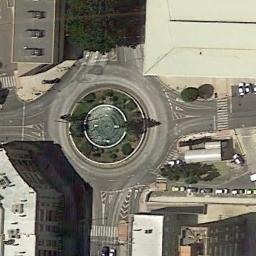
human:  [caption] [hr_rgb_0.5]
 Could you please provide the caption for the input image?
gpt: Several buildings of different shapes are beside the roundabout .

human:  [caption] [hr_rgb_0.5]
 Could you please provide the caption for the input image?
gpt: The roundabout is next to buildings and trees .

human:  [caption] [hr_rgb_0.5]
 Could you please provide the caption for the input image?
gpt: There are many bifurcation roads with many moving and waiting vehicles, Many tall buildings and some trees around the roundabout .

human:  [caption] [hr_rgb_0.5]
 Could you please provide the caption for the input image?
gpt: The roundabout with four exits and entrances is in the commercial area and a pool is in the middle of the roundabout .

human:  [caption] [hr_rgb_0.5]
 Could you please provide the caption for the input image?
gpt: There are some buildings around the roundabout .